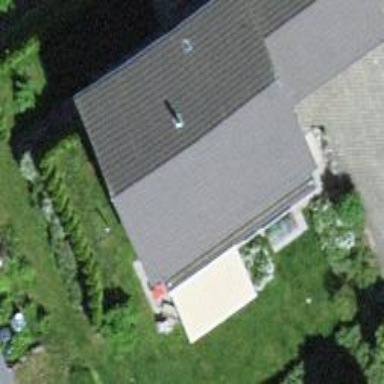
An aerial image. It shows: Simple house.